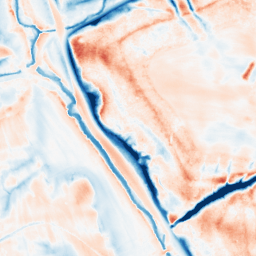
Category: trend_removal
Decomposition family: local_polynomial
Decomposition parameters: window_size: 31
degree: 2
Upsampling method: cubic_mitchell
Upsampling parameters: scale: 4
Upsampling scale: 4